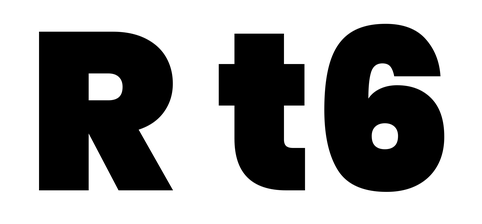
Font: Poppins-Black